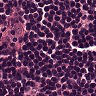
Metastatic tissue present: no